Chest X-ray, PA view. Patient: 67 years old, sex M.
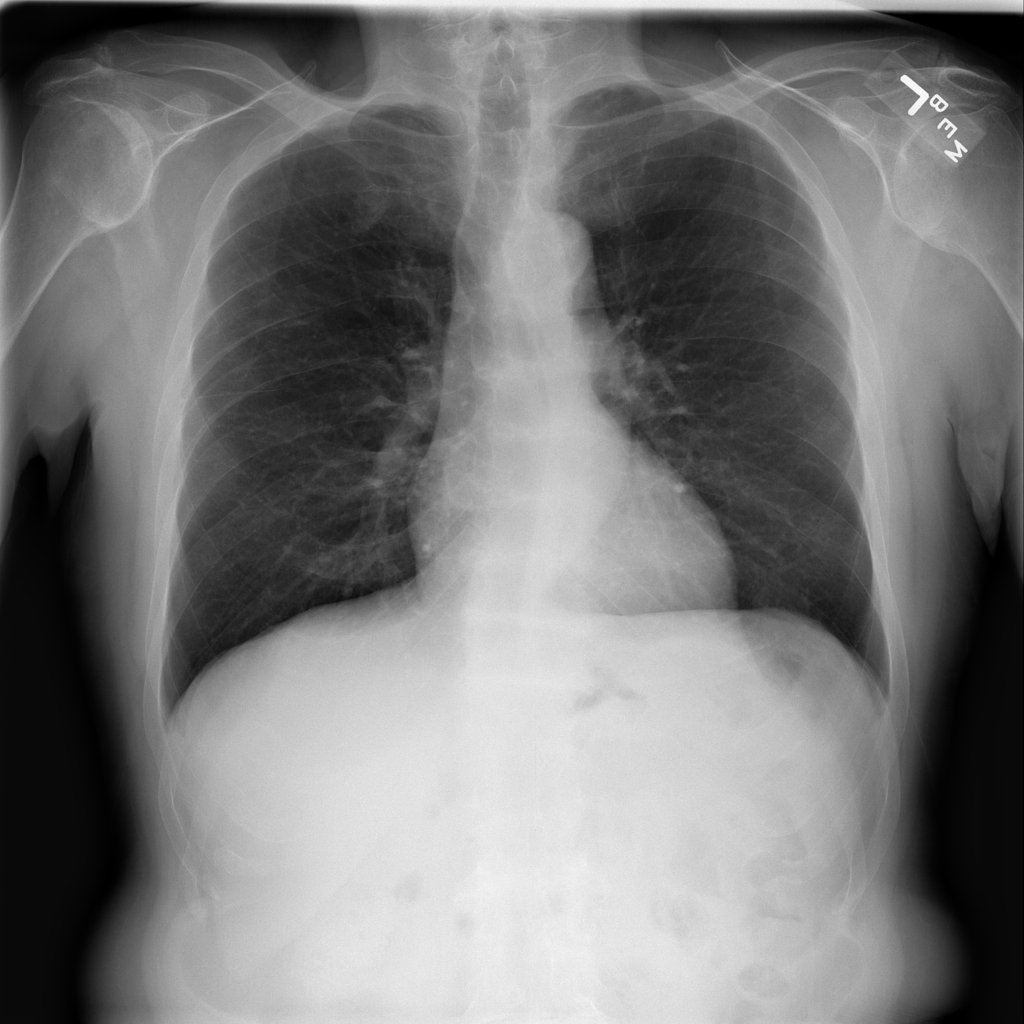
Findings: No Finding